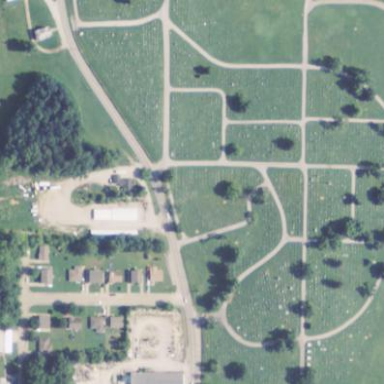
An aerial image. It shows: Cemetery.